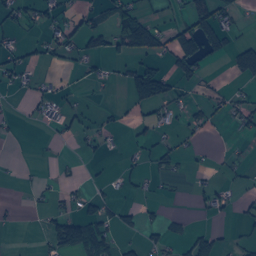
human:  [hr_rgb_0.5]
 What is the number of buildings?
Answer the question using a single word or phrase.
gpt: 448

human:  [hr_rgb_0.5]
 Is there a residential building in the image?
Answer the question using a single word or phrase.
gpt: yes

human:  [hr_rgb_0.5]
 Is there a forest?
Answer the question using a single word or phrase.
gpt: yes

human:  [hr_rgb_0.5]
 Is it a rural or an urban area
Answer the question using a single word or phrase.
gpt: rural

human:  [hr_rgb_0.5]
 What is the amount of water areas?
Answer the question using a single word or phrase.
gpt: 15

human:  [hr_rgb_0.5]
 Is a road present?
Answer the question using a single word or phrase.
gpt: yes

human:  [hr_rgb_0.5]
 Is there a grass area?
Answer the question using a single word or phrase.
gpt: yes

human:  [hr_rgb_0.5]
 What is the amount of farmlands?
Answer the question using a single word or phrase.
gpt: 52

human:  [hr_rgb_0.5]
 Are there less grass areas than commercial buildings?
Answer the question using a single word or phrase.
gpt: no

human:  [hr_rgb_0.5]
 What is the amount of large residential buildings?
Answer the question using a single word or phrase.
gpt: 1

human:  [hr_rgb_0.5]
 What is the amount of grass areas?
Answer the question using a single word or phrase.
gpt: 158

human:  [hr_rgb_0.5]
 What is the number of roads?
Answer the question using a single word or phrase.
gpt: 134

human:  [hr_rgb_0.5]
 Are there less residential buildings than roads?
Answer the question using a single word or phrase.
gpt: no

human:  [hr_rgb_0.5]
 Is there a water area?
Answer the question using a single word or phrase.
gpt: yes

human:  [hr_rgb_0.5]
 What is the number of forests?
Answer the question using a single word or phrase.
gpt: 136

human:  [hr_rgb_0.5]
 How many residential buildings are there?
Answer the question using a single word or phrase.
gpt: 432

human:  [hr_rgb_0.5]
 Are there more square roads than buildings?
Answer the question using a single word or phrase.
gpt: no

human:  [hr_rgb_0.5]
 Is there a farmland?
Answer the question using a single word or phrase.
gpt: yes

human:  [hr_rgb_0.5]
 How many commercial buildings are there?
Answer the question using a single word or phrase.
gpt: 15

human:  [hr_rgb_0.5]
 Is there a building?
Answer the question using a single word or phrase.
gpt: yes

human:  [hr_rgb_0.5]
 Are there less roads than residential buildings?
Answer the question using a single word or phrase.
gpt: yes

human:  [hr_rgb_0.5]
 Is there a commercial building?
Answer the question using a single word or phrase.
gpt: yes

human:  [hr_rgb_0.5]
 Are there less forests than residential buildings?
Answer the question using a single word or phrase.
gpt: yes

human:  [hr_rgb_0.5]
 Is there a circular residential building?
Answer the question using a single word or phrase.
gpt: yes

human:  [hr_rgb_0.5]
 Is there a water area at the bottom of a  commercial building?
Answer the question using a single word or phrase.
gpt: yes

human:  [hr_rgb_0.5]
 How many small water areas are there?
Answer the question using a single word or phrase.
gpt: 12

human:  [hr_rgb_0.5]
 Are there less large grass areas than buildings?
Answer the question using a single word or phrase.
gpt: yes

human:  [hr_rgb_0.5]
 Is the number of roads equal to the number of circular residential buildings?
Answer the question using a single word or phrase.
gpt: no

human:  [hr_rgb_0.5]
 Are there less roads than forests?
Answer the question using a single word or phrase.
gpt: yes

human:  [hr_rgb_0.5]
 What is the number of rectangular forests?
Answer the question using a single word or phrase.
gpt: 34

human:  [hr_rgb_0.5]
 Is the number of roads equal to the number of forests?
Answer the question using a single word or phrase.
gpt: no

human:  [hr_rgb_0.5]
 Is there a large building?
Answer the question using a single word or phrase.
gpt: yes

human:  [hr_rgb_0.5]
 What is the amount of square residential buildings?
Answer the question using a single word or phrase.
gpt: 6

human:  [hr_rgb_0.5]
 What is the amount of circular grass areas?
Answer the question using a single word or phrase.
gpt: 0

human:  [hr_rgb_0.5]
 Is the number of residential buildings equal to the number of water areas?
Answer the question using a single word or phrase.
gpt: no

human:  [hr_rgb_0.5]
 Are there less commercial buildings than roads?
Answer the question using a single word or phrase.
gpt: yes

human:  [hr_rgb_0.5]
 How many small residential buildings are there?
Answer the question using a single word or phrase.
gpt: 418

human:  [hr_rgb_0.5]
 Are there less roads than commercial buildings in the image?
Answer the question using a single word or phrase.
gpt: no

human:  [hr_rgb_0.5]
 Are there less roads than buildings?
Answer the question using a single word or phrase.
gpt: yes

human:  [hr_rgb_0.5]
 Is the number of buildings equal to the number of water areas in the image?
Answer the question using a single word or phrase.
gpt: no

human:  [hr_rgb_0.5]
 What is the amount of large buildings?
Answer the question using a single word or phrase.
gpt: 1

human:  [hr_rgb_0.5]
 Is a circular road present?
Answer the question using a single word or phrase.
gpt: no

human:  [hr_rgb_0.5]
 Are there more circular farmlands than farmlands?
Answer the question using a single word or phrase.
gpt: no

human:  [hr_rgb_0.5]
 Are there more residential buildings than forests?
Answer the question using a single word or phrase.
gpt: yes

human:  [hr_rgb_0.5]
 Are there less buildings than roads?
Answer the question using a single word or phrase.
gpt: no

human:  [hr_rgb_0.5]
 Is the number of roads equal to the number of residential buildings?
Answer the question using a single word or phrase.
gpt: no

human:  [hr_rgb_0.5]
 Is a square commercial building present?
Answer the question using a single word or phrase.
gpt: no

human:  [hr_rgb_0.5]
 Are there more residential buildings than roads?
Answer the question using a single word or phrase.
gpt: yes

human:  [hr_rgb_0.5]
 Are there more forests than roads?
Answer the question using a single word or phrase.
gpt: yes

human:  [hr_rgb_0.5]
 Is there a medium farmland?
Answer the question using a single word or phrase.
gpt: yes

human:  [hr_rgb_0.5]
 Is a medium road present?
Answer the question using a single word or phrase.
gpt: yes

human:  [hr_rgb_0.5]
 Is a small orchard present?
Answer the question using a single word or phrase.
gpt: no

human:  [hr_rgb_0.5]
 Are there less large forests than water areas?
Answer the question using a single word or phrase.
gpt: no

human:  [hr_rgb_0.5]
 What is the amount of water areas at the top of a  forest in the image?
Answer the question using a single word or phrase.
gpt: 15

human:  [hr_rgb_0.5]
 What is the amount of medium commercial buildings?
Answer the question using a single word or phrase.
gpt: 0

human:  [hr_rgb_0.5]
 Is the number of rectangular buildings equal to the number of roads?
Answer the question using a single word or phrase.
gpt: no

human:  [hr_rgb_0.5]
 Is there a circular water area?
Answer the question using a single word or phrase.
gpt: yes

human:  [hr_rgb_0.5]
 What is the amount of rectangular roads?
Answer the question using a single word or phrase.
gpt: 0

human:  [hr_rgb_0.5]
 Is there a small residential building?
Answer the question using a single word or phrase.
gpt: yes

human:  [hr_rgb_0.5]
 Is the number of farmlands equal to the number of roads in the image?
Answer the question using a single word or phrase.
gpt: no

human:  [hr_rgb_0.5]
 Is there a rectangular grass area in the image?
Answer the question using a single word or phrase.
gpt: yes

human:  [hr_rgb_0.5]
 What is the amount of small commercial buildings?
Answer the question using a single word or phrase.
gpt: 15

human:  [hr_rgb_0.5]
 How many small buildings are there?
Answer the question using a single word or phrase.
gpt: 434

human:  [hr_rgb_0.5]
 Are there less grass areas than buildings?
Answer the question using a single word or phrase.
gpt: yes